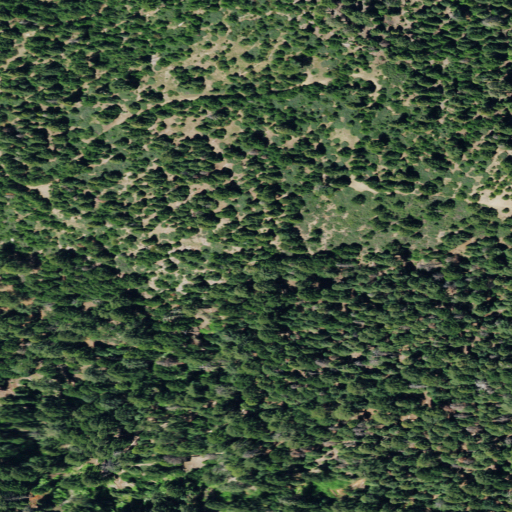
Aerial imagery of ridge(s) in California named Barb Ridge containing grassland and open development